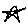
Label: star